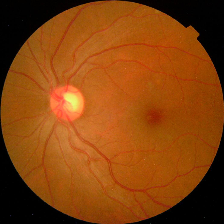
Diabetic retinopathy grade: No DR